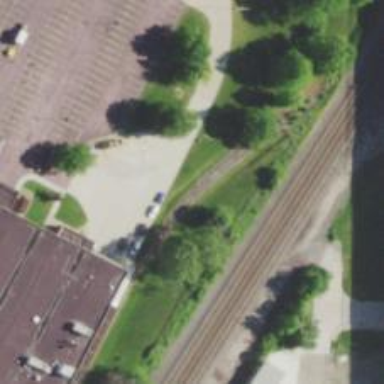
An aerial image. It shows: Disused railway spur.